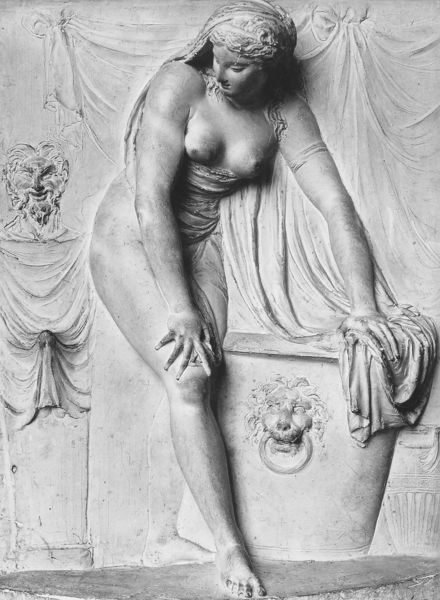
Titel: Badende Nymphe
Künstler: Johan Tobias Sergel
Institution: Stockholm, Nationalmuseum
Schlagwörter: akt, fuß, körper, nackt, baden, badende, bewegung, brust, busen, frau, marmor, stützen, tuch, schleife, falten, gesicht, stein, vorhang, haare, tücher, gebeugt, relief, brüste, weiblich, faltenwurf, halbakt, plastik, knie, aufstützen, griff, bad, schönheit, dämon, rom, badewanne, bacchus, pan, löwe, bottich, römisch, fratze, vorhnag